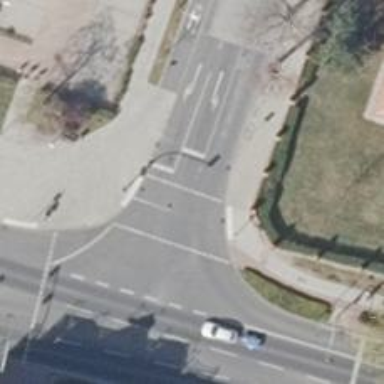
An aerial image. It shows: Road with traffic signals. The crossing also has traffic signals in the form of signal.